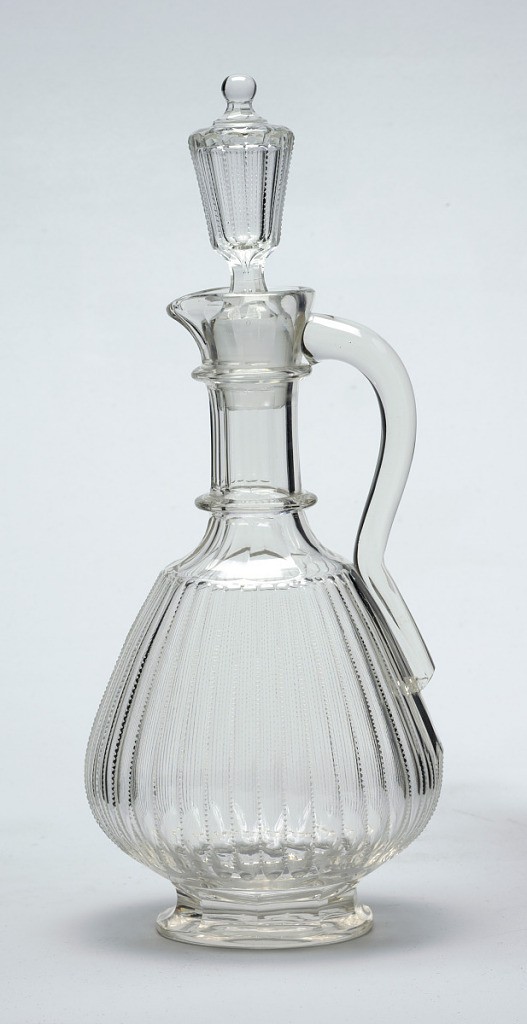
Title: No. 160
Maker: Ludwig Lobmeyr, Austrian, 1829 - 1917
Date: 1873
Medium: Mouth-blown crystal, cut and polished
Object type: Red wine pitcher with handle and stopper
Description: Mouth-blown crystal, elaborately deep and decorative cutting and polishing